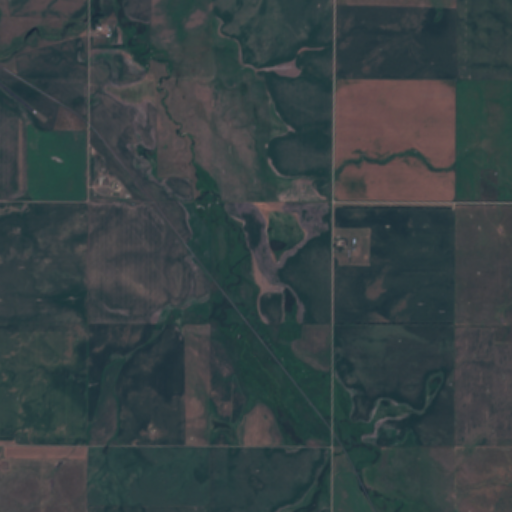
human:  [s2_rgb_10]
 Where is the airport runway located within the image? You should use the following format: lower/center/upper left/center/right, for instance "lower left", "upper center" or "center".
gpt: The airport runway is located in the upper left of the image.
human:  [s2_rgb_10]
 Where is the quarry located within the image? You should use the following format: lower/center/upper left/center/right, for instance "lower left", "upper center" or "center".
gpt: The quarry is located in the upper left of the image.
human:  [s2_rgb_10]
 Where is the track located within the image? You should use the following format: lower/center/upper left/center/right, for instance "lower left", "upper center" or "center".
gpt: There is no track in the image.